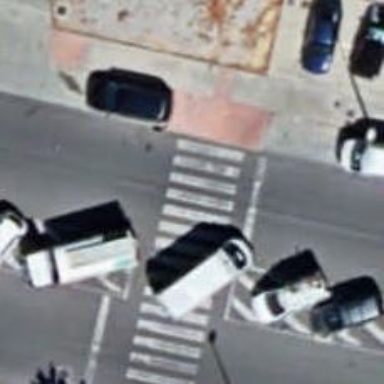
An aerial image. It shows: Zebra crossing on the road.